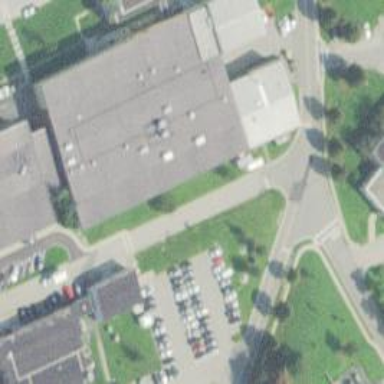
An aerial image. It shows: Building.